Идеальный газ, заключенный в длинный вертикальный цилиндр с открытыми концами, отделен от окружающей среды двумя одинаковыми поршнями, которые могут перемещаться вдоль оси цилиндра без трения. Между поршнями имеется неподвижная шероховатая разделительная стенка, в которой имеется небольшое отверстие (см. рисунок). Первоначально температура заключённого газа равна температуре наружного воздуха, а нижний поршень прижимают к разделительной стенке. Когда нижний поршень отпустили, поршни начали медленно опускаться.
В какой из двух нижеописанных ситуаций нижний поршень опустится ниже? a) Поршни, разделяющая стенка, и стенки цилиндра не проводят тепло. б) Поршни, разделяющая стенка, и стенки цилиндра хорошо проводят тепло.
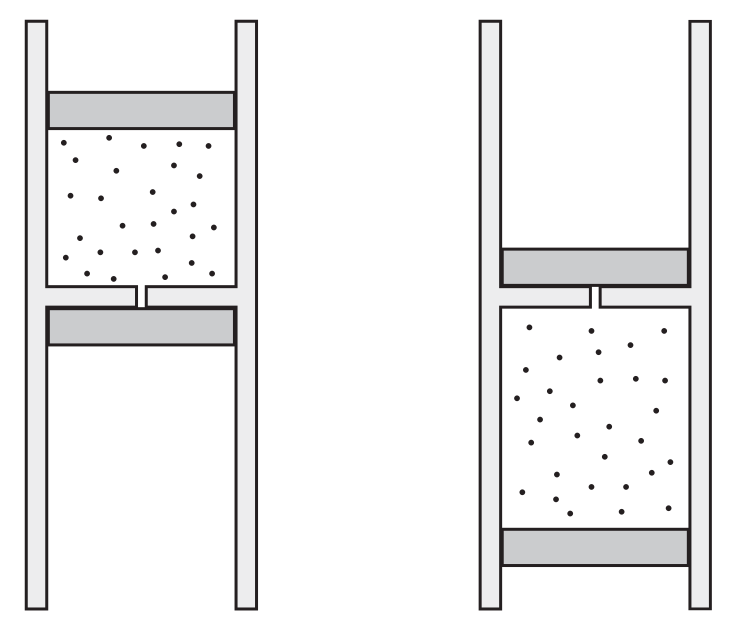
Ответ: В обоих случаях поршень остановится на одной и той же высоте.
Темы:
T, ★, Термодинамика, Неравновесный процесс, Первое начало термодинамики, 200 задач